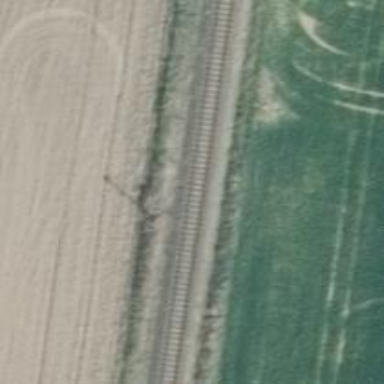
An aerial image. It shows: Communication pole.